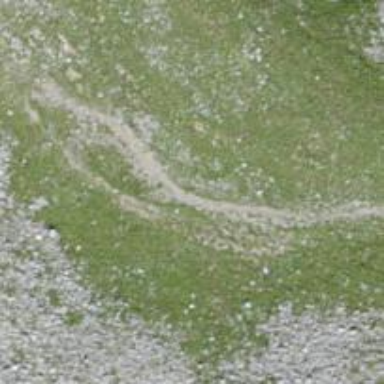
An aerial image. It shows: Path.